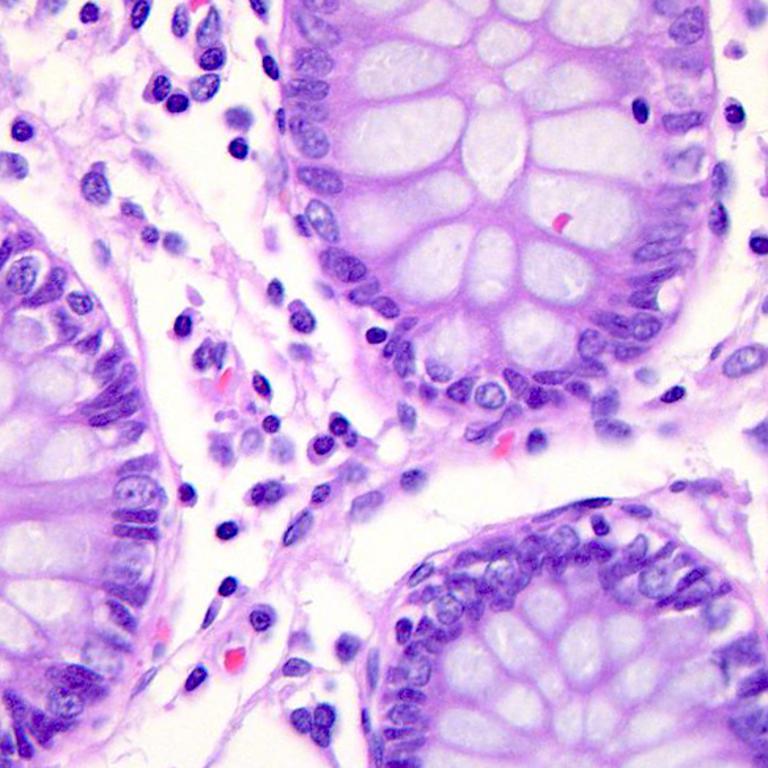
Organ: colon
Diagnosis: benign